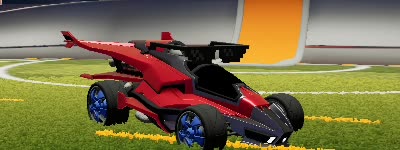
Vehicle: aftershock